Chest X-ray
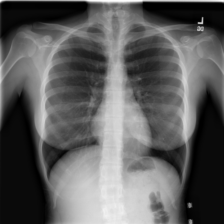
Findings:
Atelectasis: negative
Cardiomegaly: negative
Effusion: negative
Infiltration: negative
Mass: negative
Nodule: negative
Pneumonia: negative
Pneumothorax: negative
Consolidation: negative
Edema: negative
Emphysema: negative
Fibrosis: negative
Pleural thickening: negative
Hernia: negative